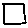
Label: square